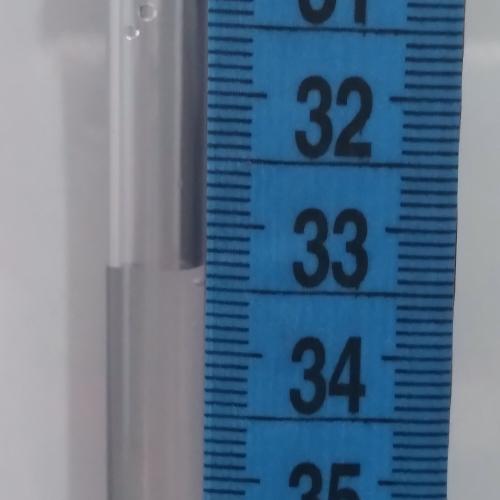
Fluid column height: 33.3 cm